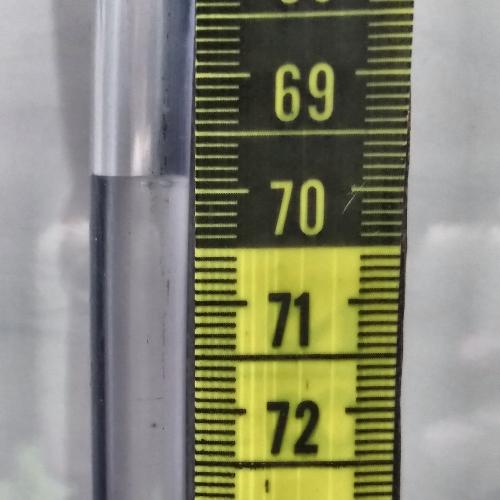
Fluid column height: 69.9 cm